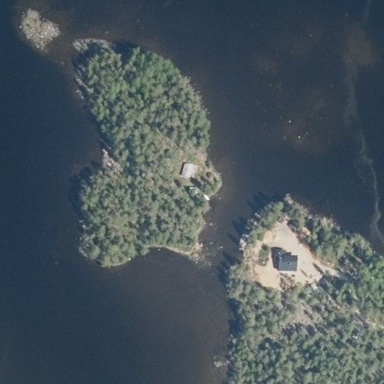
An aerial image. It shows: Island covered with woodland.